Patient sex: M
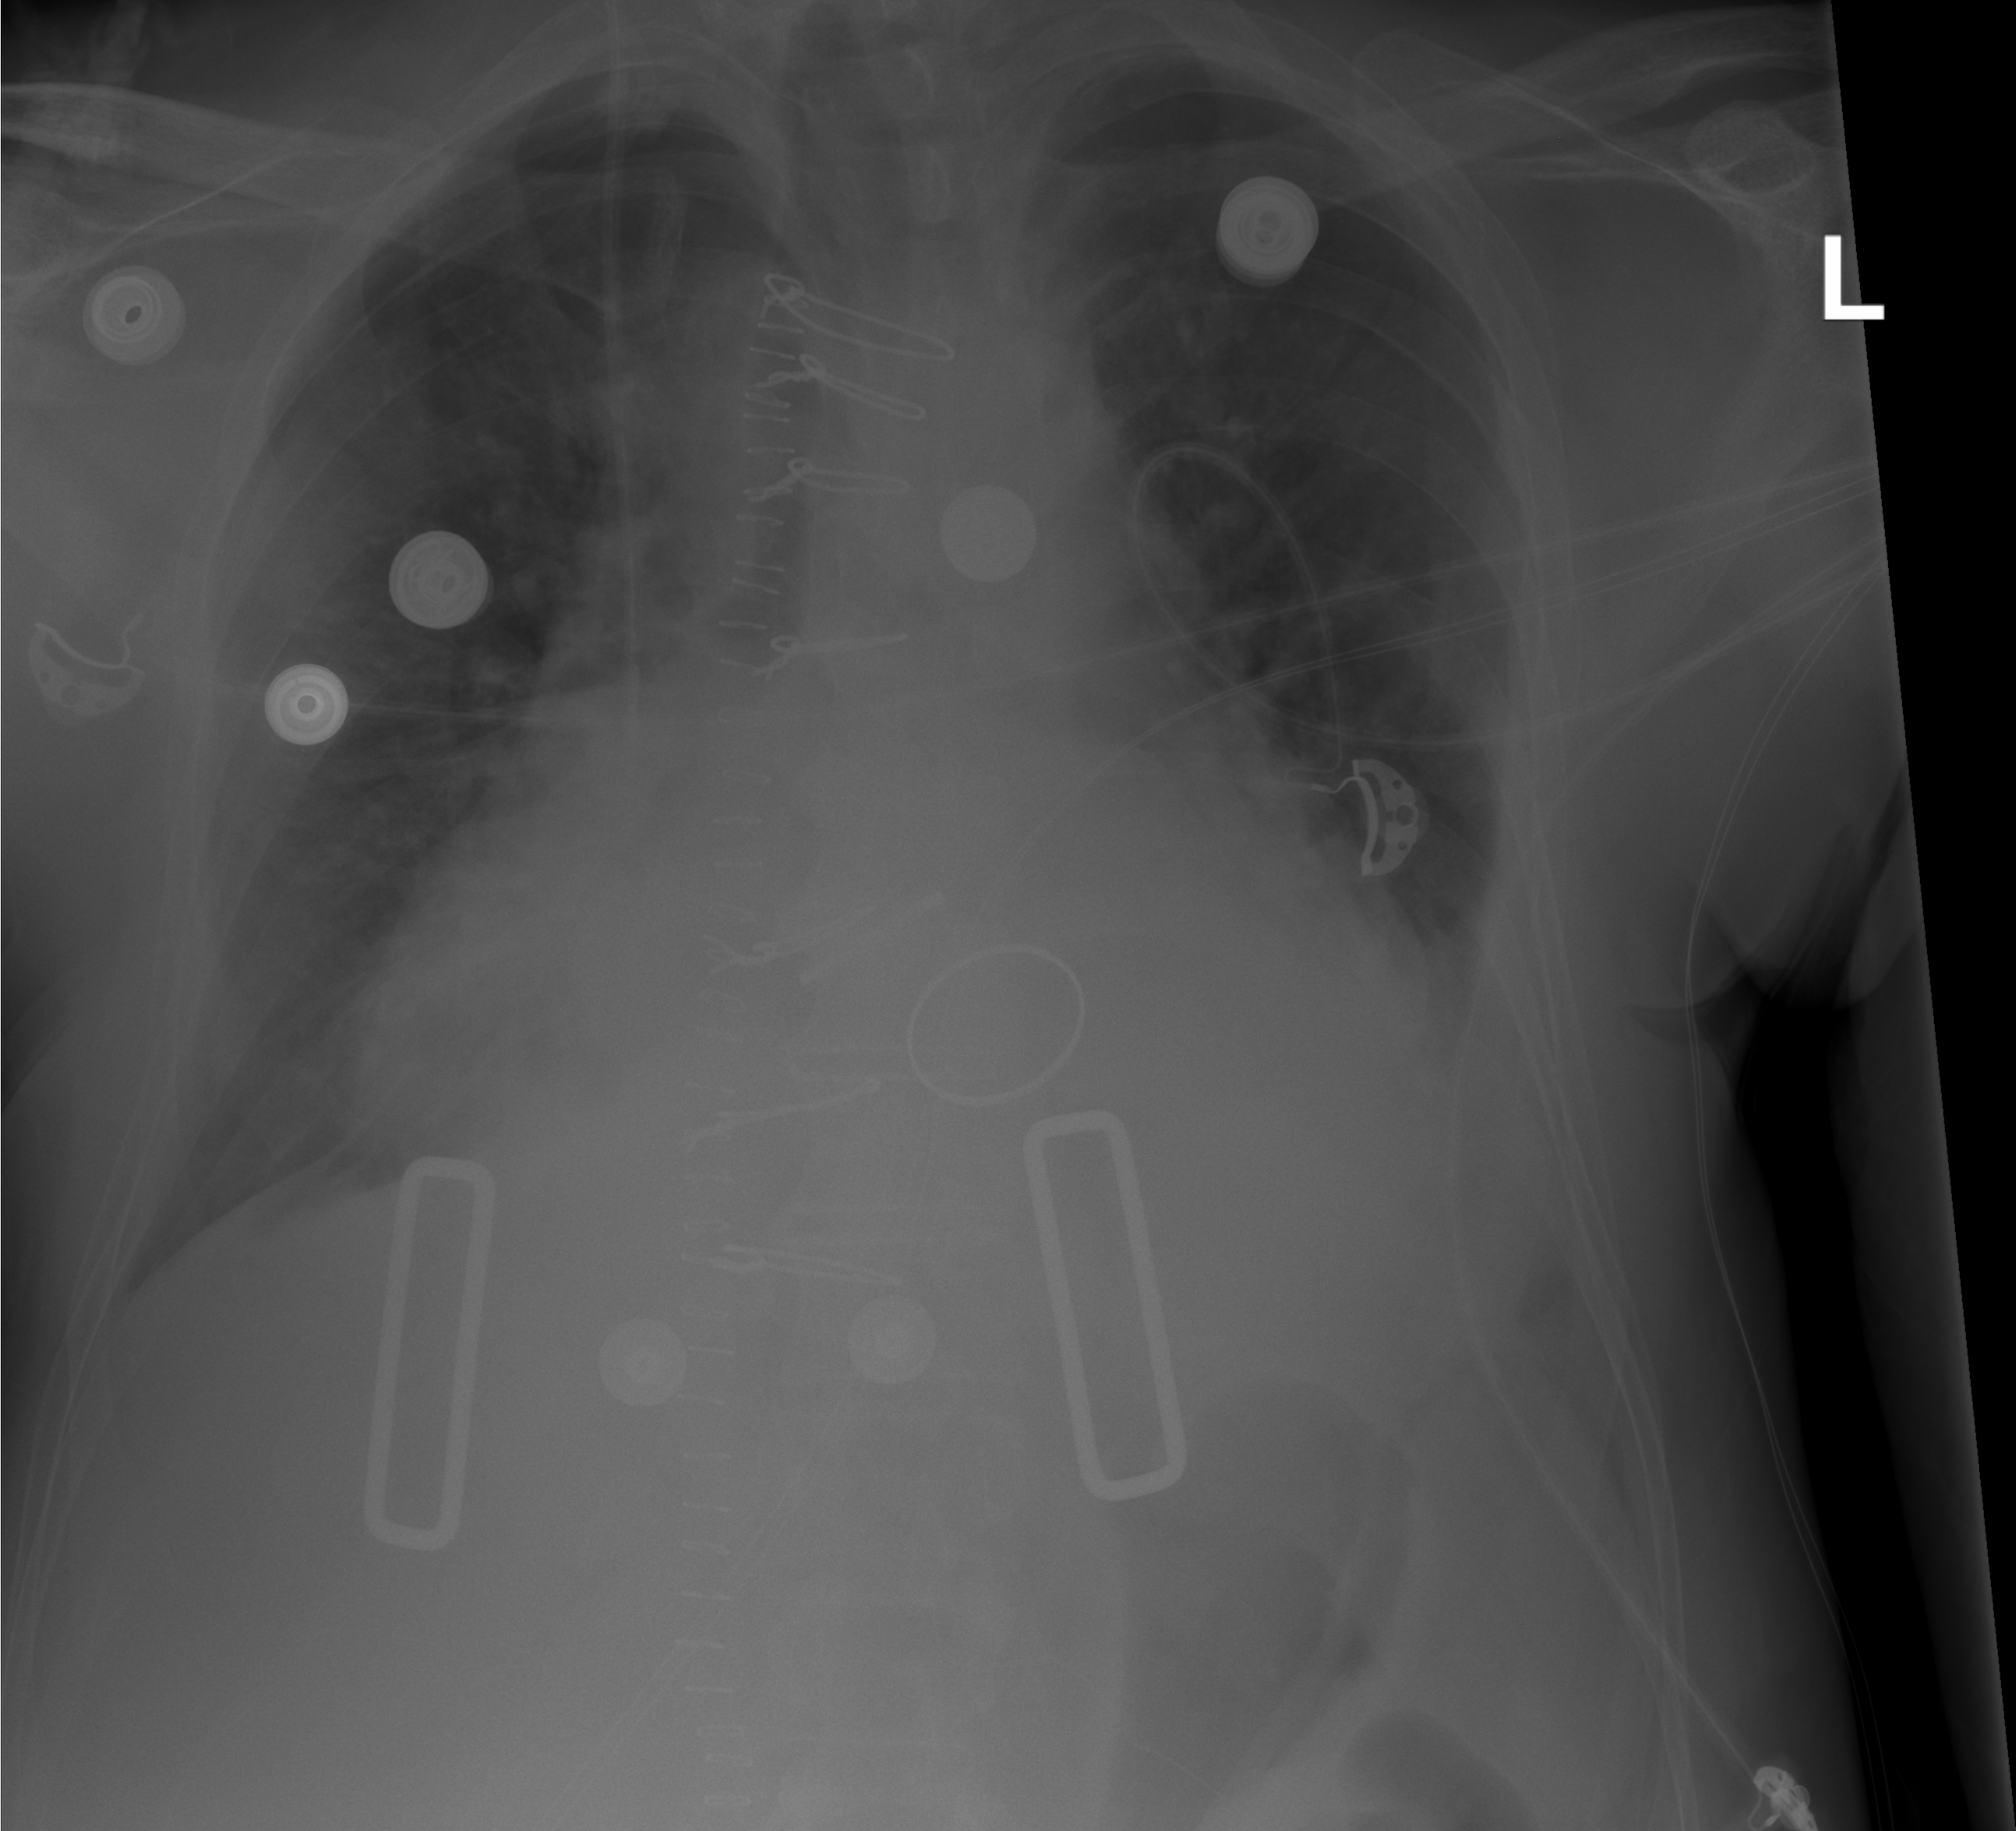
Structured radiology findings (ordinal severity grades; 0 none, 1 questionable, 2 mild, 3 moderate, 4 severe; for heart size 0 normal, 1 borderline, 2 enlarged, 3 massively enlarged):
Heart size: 2
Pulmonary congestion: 0
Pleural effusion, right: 0
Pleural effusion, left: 2
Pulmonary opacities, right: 2
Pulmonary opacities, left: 0
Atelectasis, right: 3
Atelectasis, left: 2